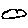
Label: cloud